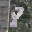
Label: 8